Question: After creating my android project in eclipse and importing facebook sdk, i go to properties of my android application select android and add facebook sdk and click on okay. then when i again go to properties it shows red cross mark against that facebook sdk. shown picture below too:

why ?
Edited :
My path location of files were:
My FacebookSDK is at A:\Workspace\facebook-android-sdk-3.0.2.b\facebook and my android project application at
B:\USC\Academic\Web Tech\HWs\no9\IMDB_Scrapper
Moving Facebook sdk to same drive removed that red cross thing but gives new error as indicated below :
ya done that.but am getting a new error now. precisely this <URL>
Which android support v4 library should i remove ?
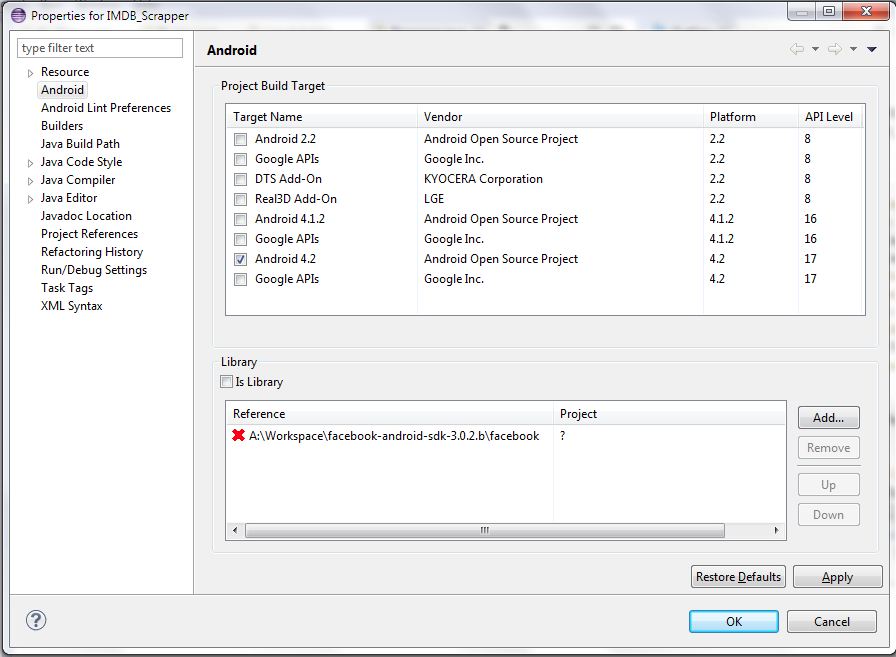
Answer: Move your android project and Facebook library on Same drive lets say 'A:'
and then import it again. Now you can able to add the facebook library without error.